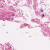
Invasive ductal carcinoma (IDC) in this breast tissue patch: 0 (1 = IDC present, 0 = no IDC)